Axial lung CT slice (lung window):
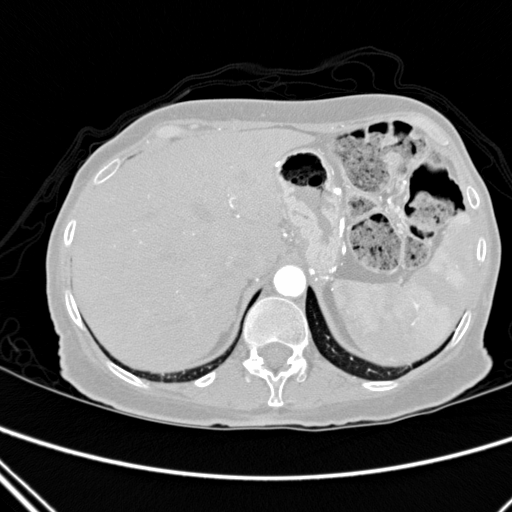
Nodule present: no